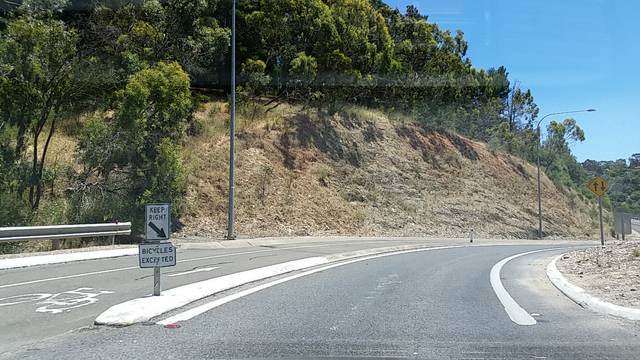
Region: Australia
Coordinates: -34.968, 138.671